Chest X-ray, PA view. Patient: 42 years old, sex M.
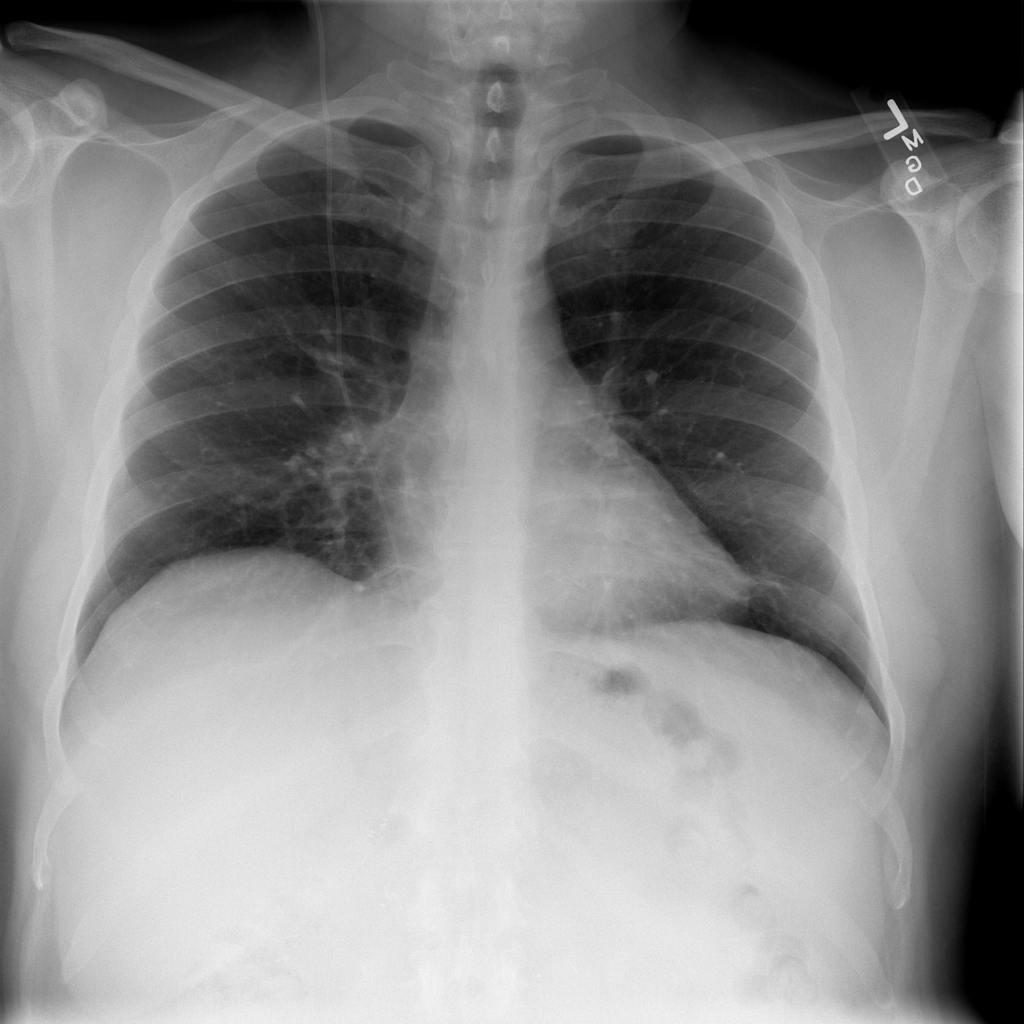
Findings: Infiltration